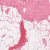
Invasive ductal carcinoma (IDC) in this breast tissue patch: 0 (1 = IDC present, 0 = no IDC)